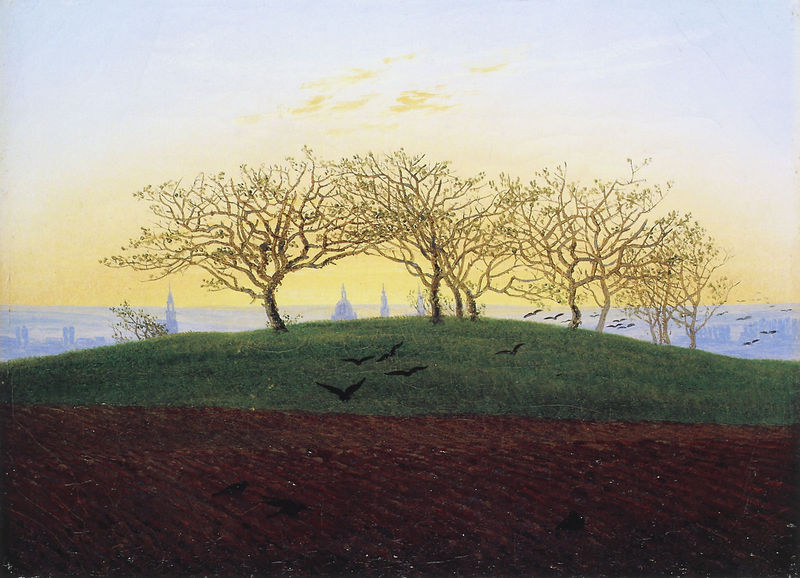
Titel: Hügel und Bruckhacker bei Dresden
Künstler: Caspar David Friedrich
Institution: Hamburg, Kunsthalle
Schlagwörter: blau, blätter, himmel, vogel, wolken, bäume, gelb, grün, stadt, äste, braun, licht, gras, tiere, wiese, erde, feld, hügel, morgen, natur, sonnenaufgang, vögel, sonne, land, pflanzen, turm, acker, sonnenlicht, dunst, nebel, türme, buam, früh, tiefnebel